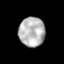
Tissue: prostate
Cell type: T cells
Senescence score: 0.3171
Nuclear area (px): 748
Mean DAPI intensity: 182.567